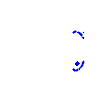
Particle: kaon